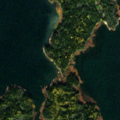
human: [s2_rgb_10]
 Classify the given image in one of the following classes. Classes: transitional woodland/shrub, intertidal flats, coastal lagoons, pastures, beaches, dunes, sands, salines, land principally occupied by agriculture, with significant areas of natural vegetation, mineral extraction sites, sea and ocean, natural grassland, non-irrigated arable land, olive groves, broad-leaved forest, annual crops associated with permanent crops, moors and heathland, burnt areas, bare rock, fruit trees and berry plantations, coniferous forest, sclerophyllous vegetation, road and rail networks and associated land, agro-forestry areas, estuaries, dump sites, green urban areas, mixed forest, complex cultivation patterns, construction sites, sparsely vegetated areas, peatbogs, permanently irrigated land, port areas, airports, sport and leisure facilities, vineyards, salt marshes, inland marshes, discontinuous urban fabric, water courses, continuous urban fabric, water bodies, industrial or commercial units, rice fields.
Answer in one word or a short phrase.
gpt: coniferous forest, mixed forest, sea and ocean